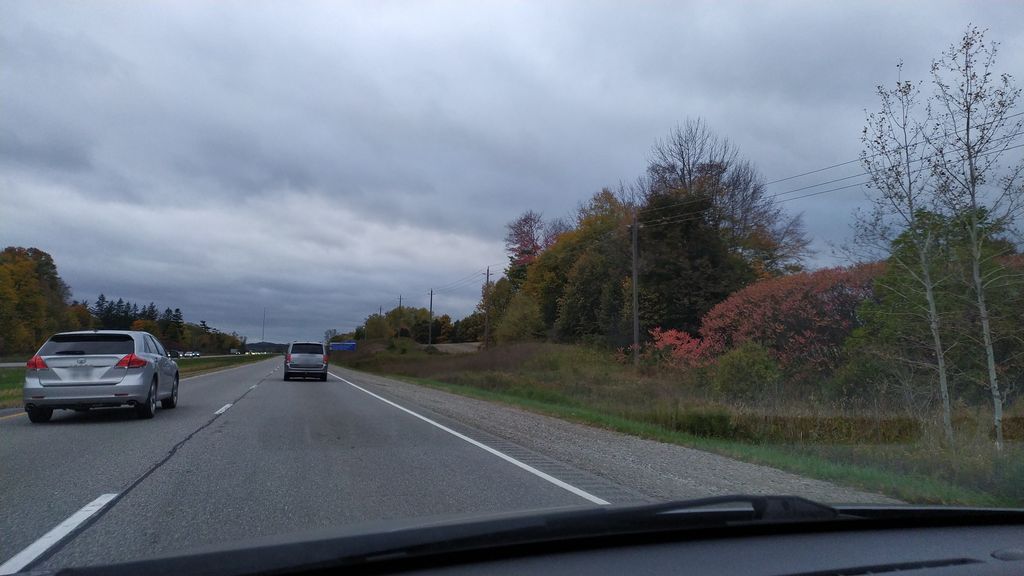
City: kitchener-waterloo